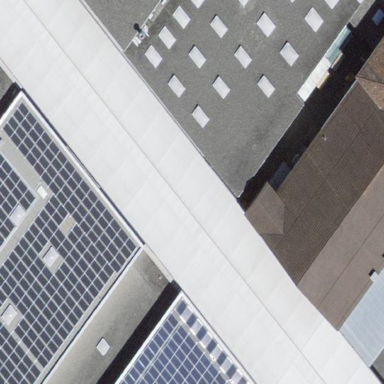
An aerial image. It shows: Flat roof on top of building.